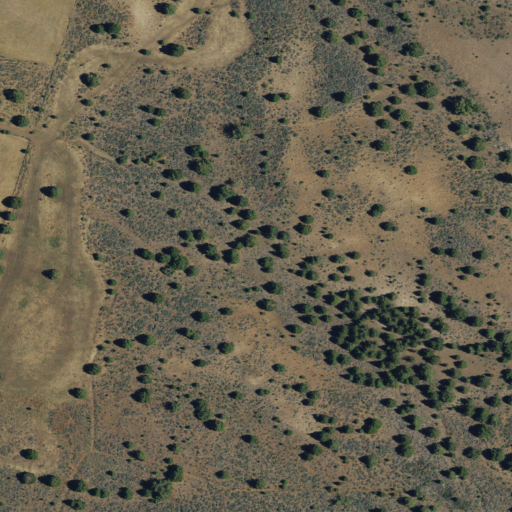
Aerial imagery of valley in California named Mello Canyon containing shrub and grassland